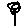
Label: flower